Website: home-depot
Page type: store-pickup
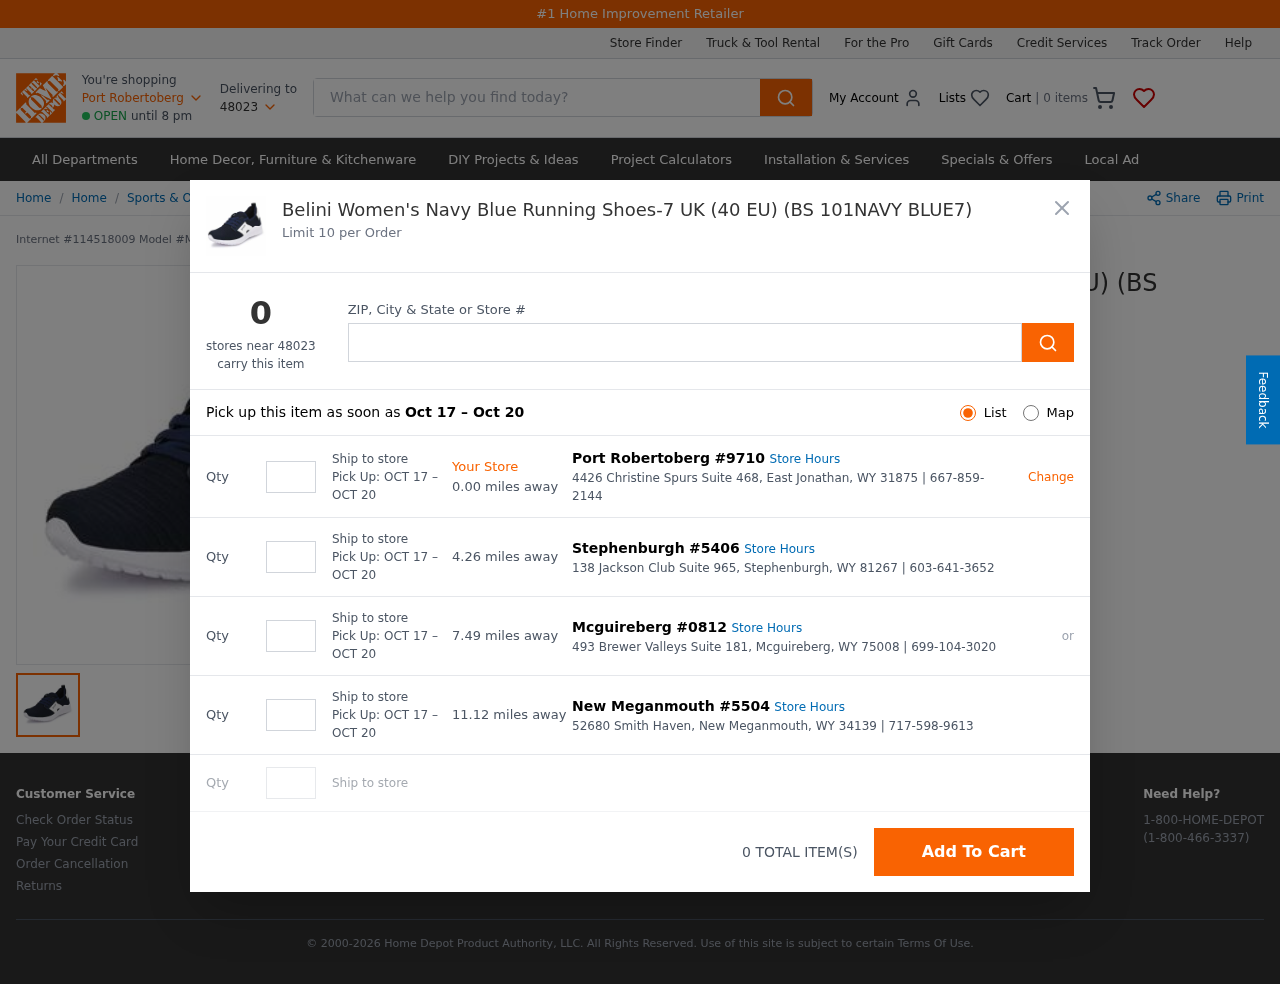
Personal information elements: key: PII_CITY
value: Port Robertoberg
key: PII_LOCATION1_CITY_STATE_ZIP
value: East Jonathan, WY 31875
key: PII_LOCATION1_STREET
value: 4426 Christine Spurs Suite 468
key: PII_LOCATION2_CITY
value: Stephenburgh
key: PII_LOCATION2_CITY_STATE_ZIP
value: Stephenburgh, WY 81267
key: PII_LOCATION2_STREET
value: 138 Jackson Club Suite 965
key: PII_LOCATION3_CITY
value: Mcguireberg
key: PII_LOCATION3_CITY_STATE_ZIP
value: Mcguireberg, WY 75008
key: PII_LOCATION3_STREET
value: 493 Brewer Valleys Suite 181
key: PII_LOCATION4_CITY
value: New Meganmouth
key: PII_LOCATION4_CITY_STATE_ZIP
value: New Meganmouth, WY 34139
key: PII_LOCATION4_STREET
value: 52680 Smith Haven
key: PII_POSTCODE
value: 48023
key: PII_LOCATION1_PHONE
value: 667-859-2144
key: PII_LOCATION2_PHONE
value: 603-641-3652
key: PII_LOCATION3_PHONE
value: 699-104-3020
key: PII_LOCATION4_PHONE
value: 717-598-9613
Product elements: key: PRODUCT1_BREADCRUMB
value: Home
Sports & Outdoors
Fitness & Exercise
Footwear
Running Shoes
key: PRODUCT1_NAME
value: Belini Women's Navy Blue Running Shoes-7 UK (40 EU) (BS 101NAVY BLUE7)
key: PRODUCT_INTERNET_NUMBER
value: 114518009
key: PRODUCT_MODEL_NUMBER
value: MW_OHW625959
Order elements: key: ORDER_NUM_ITEMS
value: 0
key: ORDER_PICKUP_DATE_RANGE
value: OCT 17 – OCT 20
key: ORDER_PICKUP_DATE_RANGE
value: Oct 17 – Oct 20
Search elements: key: HEADER_SEARCH
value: What can we help you find today?
Other elements: key: STORE1_DISTANCE
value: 0.00
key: STORE1_NUMBER
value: #9710
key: STORE2_DISTANCE
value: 4.26
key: STORE2_NUMBER
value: #5406
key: STORE3_DISTANCE
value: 7.49
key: STORE3_NUMBER
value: #0812
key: STORE4_DISTANCE
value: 11.12
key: STORE4_NUMBER
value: #5504